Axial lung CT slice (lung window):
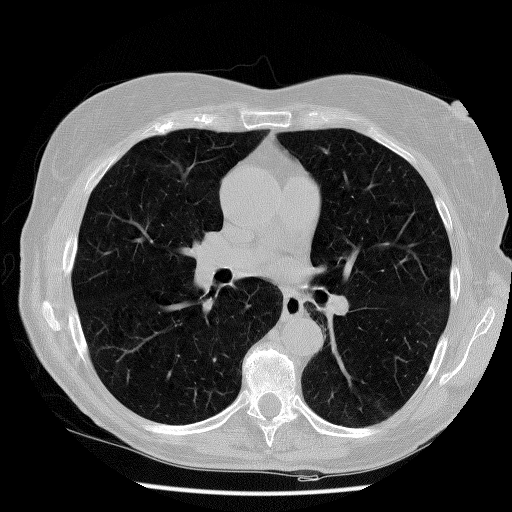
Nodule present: no